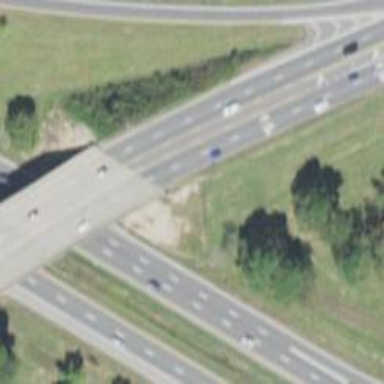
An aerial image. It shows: Secondary road with bridge.